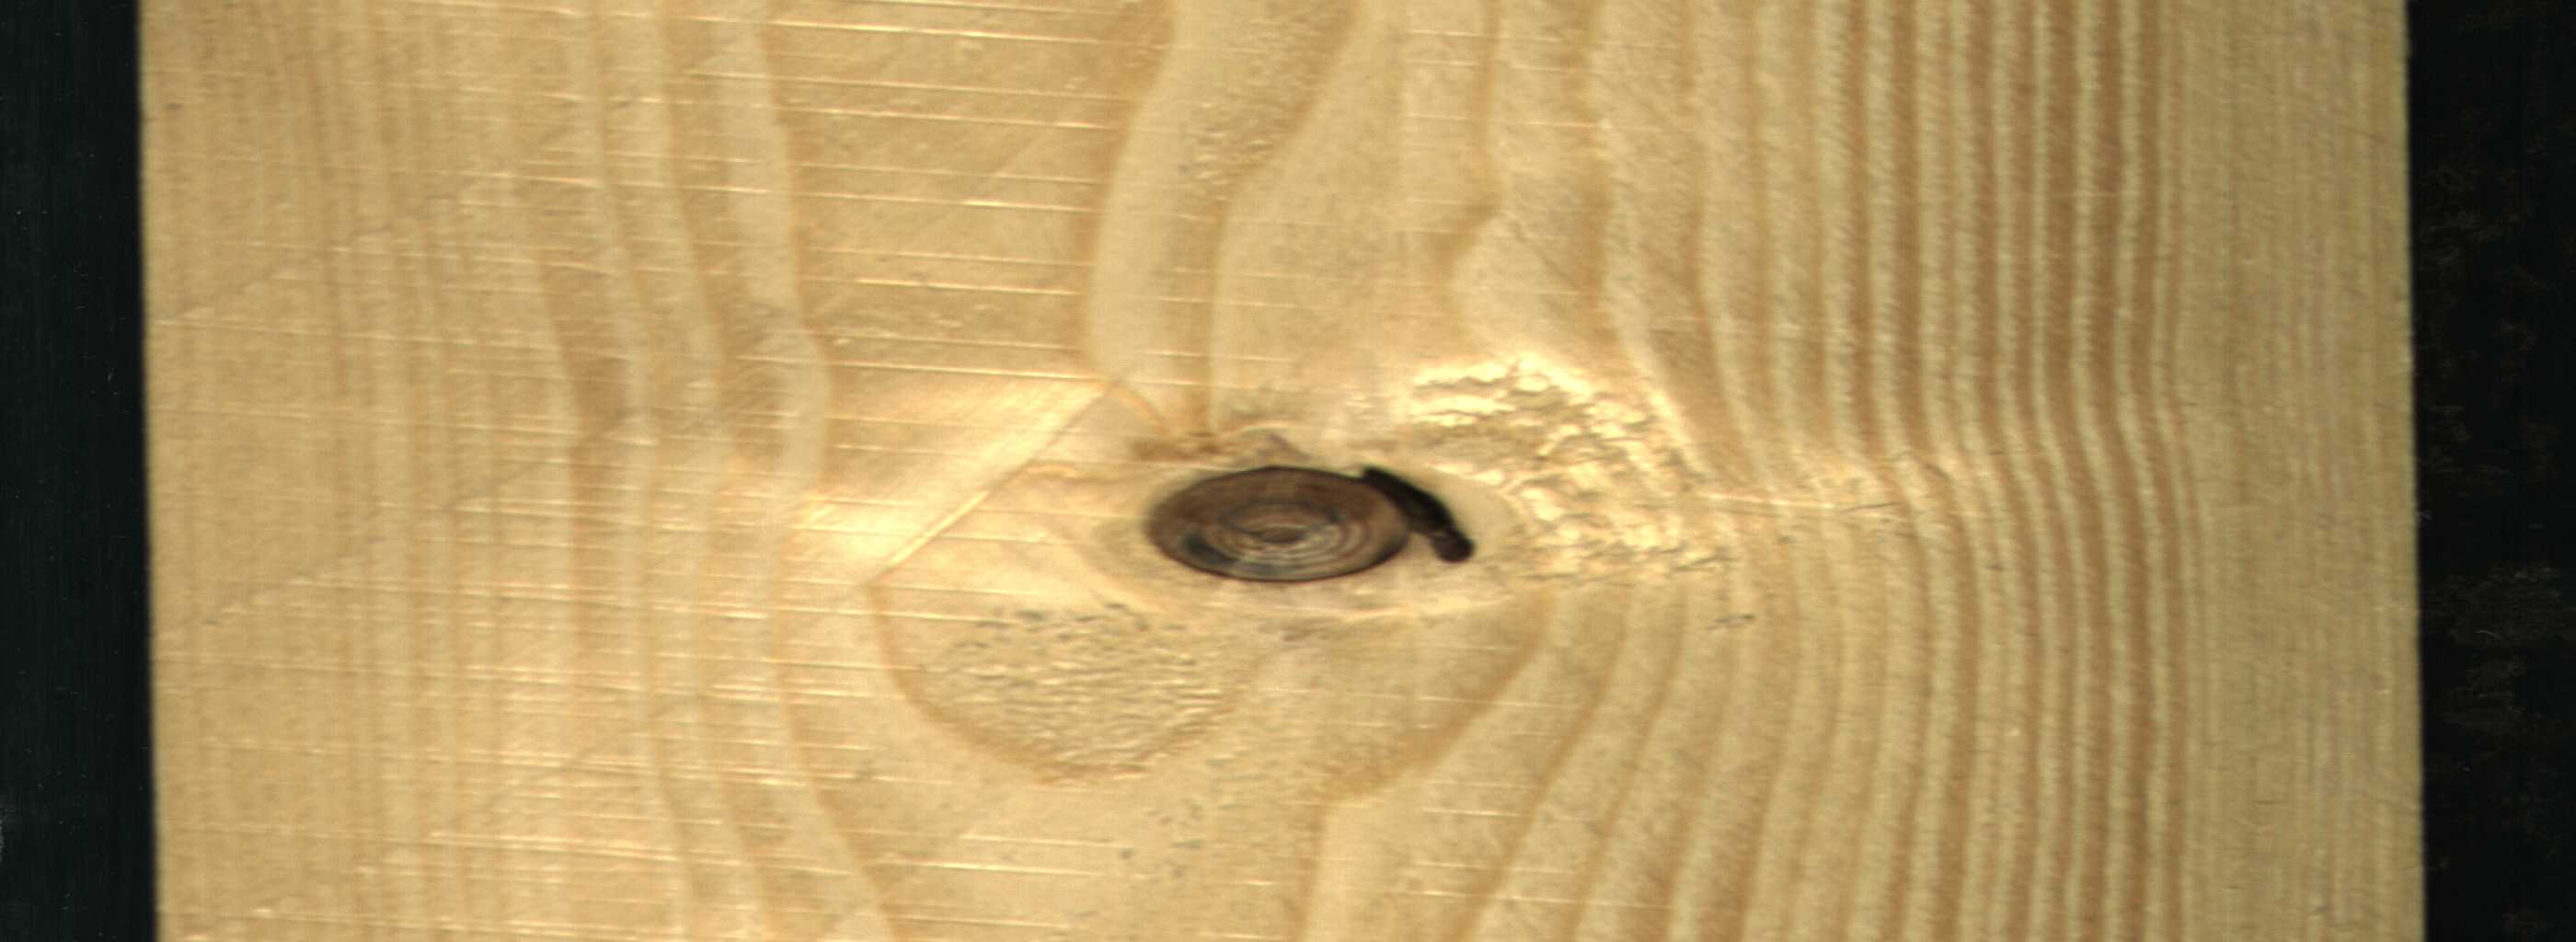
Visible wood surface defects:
Dead_Knot